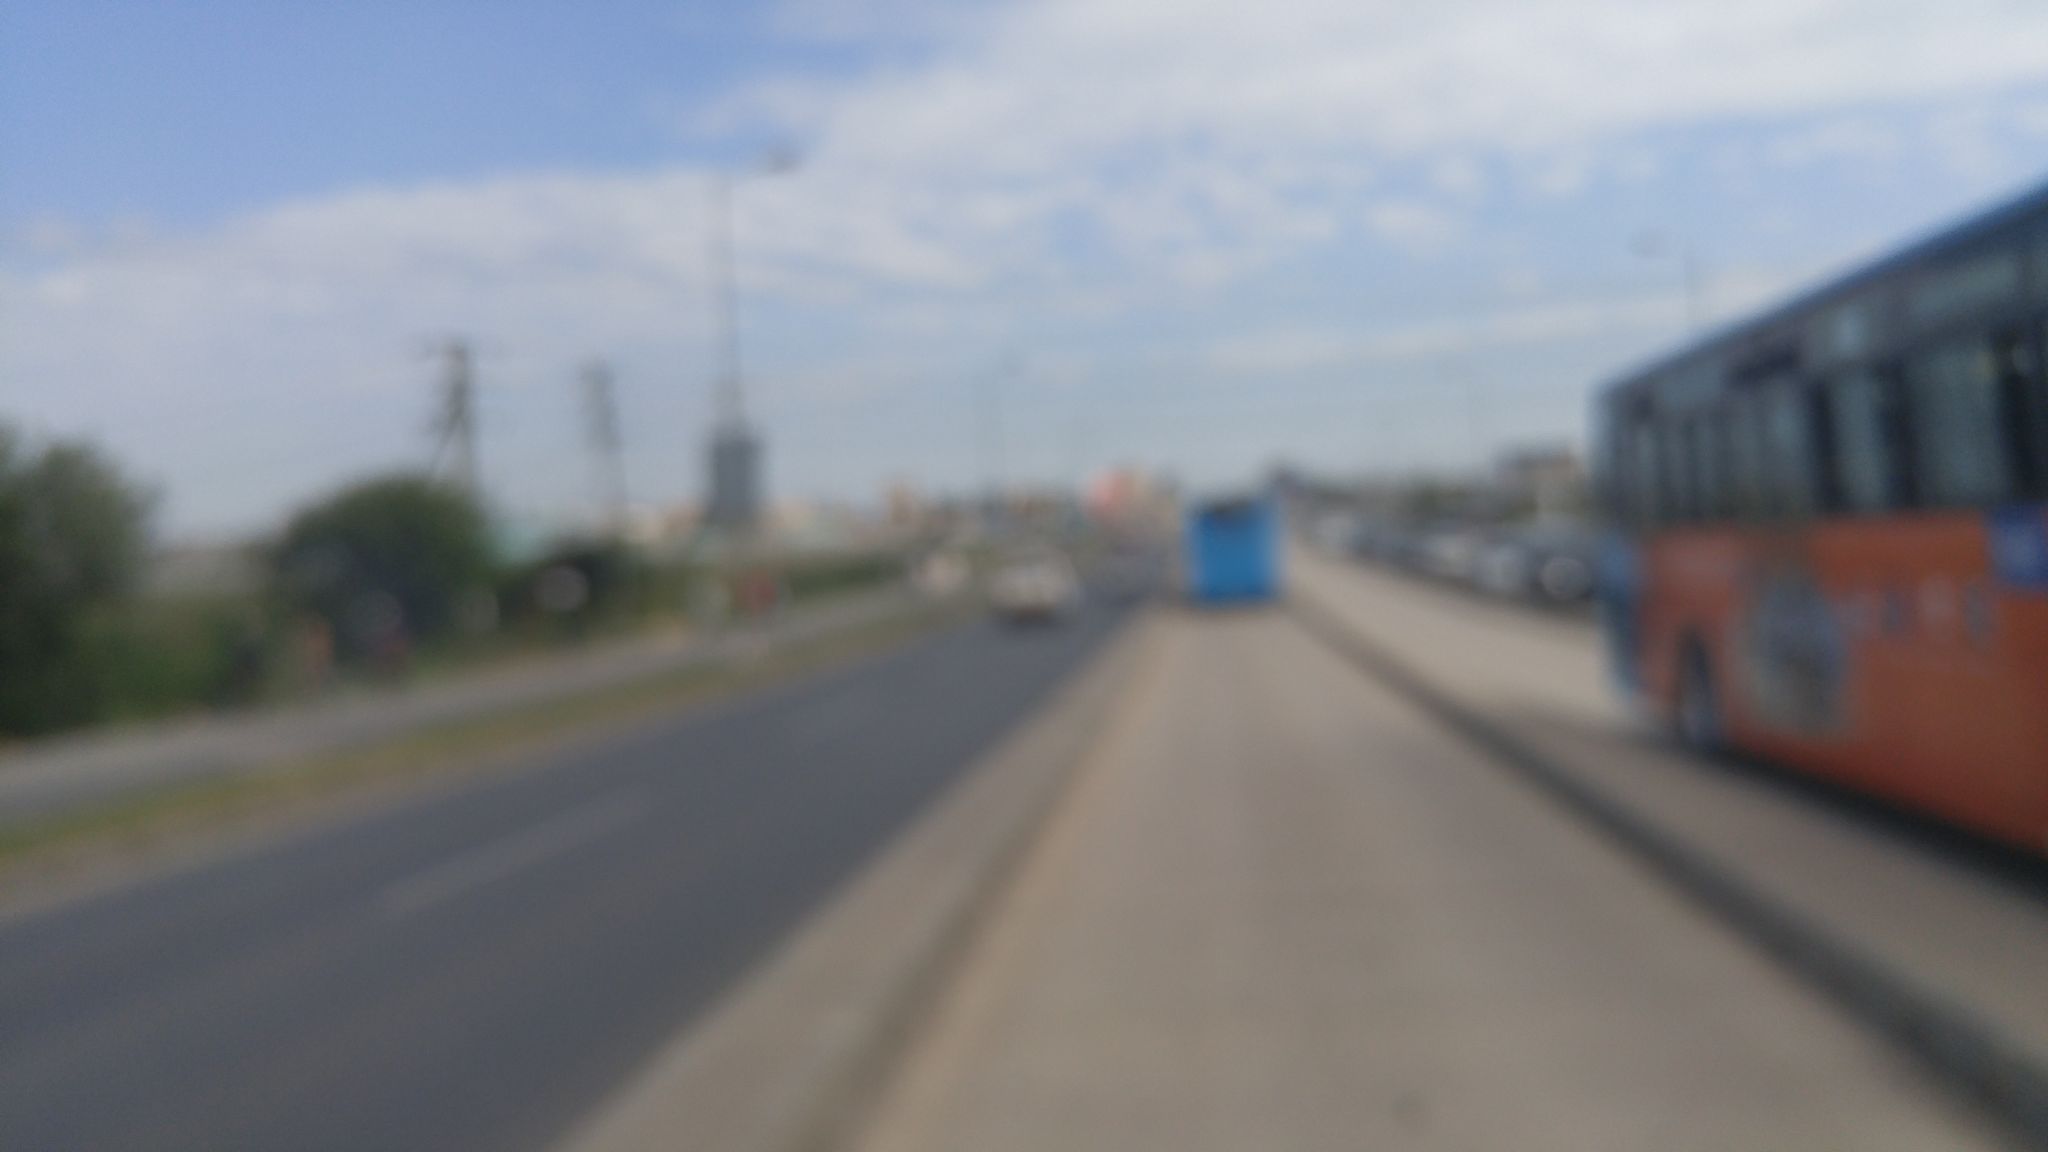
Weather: clear
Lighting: day
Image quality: slightly poor
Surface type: cycling surface
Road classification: trunk
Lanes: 2.0
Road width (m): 1
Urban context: urban centre
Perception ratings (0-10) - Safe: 0.89, Lively: 5.04, Beautiful: 4.64, Boring: 3.61, Depressing: 3.28, Wealthy: 2.13